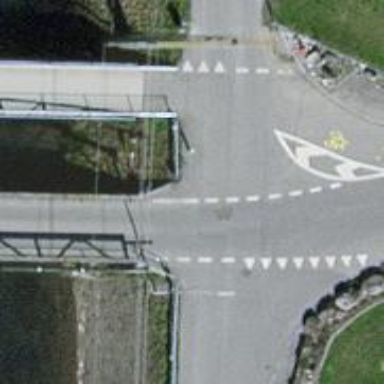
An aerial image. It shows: Paved unclassified road on bridge.